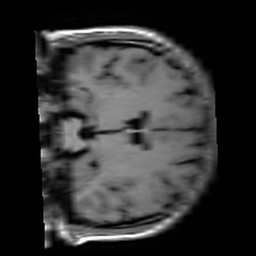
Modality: T1w
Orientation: coronal
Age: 21
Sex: female
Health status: healthy
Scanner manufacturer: siemens
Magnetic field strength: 3 T
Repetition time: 4.1 s
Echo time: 0.0085 s